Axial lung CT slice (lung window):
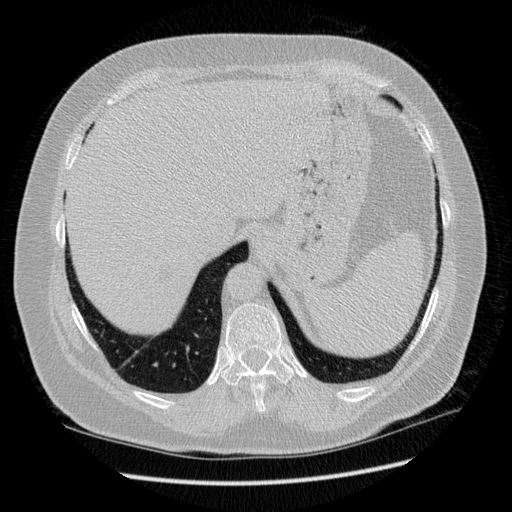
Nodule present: no